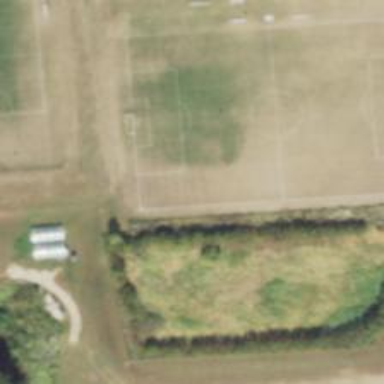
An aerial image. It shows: Soccer pitch designated for leisure and sports activities.